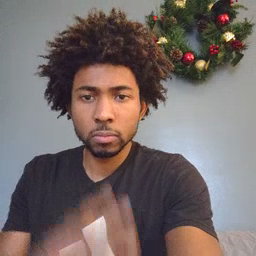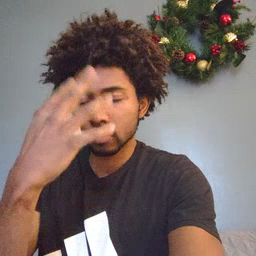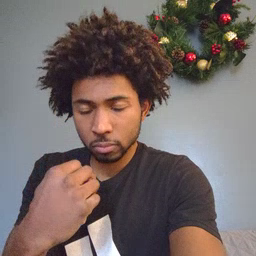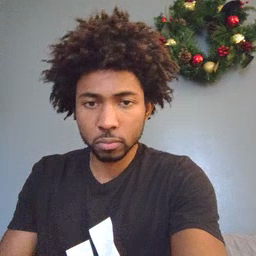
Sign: sleep